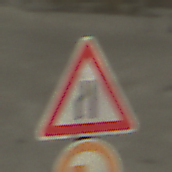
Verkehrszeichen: EinseitigVerengteFahrbahnLinks
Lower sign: UeberholverbotKraftfahrzeuge
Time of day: MorningAfternoon
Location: Outdoor (Beach)
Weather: PartlyCloudy
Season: NotSpecified
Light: Natural